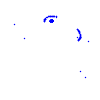
Particle: kaon